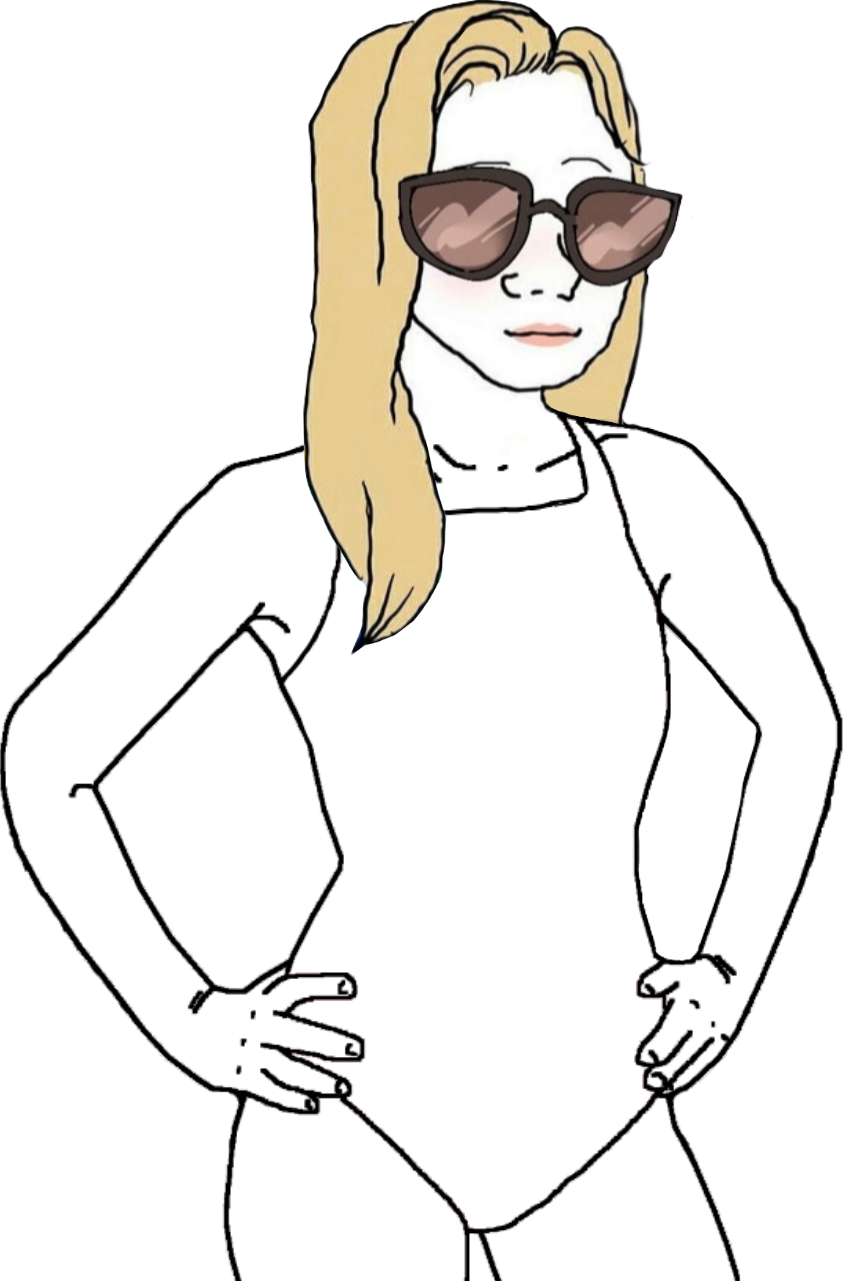
Label: 5_Trad_Wife